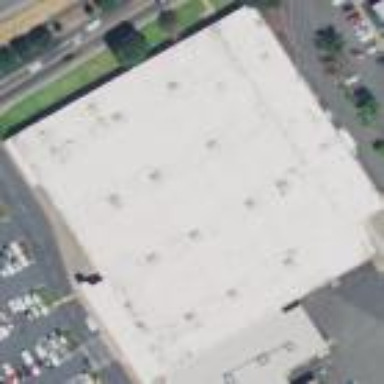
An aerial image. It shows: Department store building.